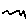
Label: zigzag